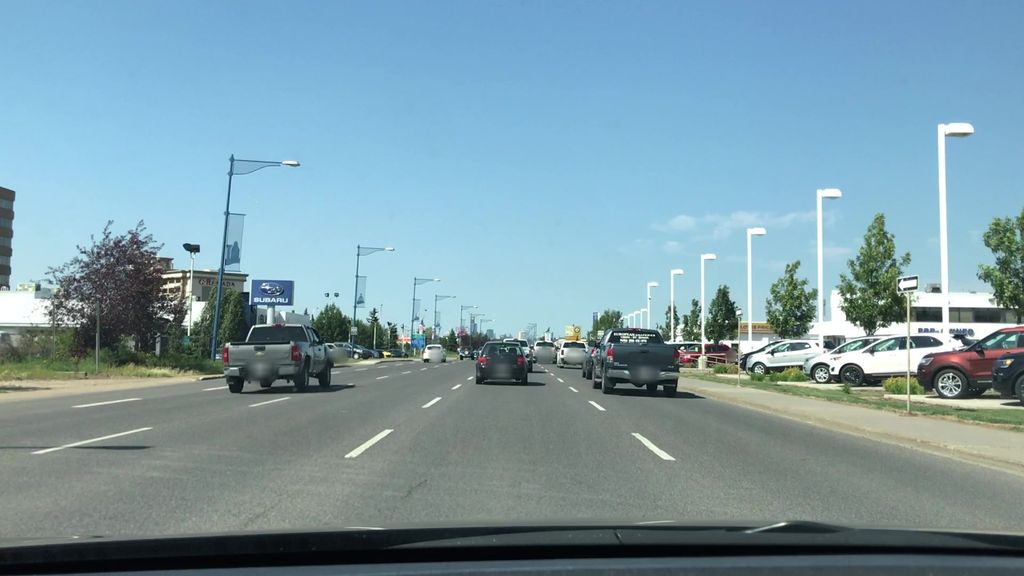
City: edmonton